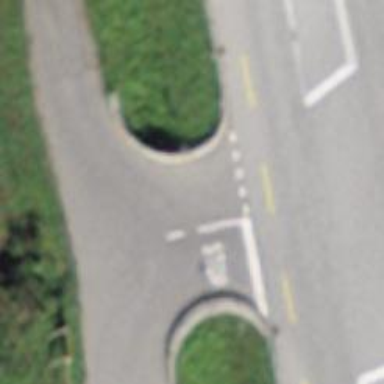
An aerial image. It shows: Stop road.